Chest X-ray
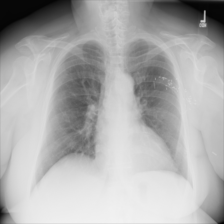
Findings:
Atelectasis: negative
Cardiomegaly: negative
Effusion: negative
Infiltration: negative
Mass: negative
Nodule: negative
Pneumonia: negative
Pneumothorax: negative
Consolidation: negative
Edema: negative
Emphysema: negative
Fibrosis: negative
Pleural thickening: negative
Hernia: negative